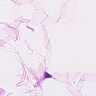
Metastatic tissue present: no